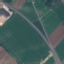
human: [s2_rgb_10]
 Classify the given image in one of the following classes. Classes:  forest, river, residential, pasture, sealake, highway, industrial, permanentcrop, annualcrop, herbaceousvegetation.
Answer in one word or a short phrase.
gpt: Highway